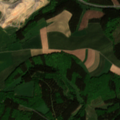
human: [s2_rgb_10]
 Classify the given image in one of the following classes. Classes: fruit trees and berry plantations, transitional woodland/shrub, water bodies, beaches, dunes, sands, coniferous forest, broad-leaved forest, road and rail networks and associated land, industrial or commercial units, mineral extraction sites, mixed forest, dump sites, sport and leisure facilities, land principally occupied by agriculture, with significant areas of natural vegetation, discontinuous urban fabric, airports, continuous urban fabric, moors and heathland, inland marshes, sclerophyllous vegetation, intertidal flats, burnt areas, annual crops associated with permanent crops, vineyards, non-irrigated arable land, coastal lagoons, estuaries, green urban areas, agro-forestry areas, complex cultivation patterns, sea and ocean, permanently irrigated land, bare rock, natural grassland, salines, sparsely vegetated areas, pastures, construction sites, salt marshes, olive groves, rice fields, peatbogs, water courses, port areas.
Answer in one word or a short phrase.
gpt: mineral extraction sites, non-irrigated arable land, complex cultivation patterns, mixed forest